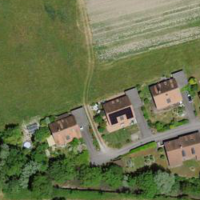
EUNIS habitat code: 54
Species observed at this site:
Medicago sativa